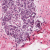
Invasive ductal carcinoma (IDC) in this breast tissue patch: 0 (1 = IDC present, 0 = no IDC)